Question: Using <URL> I want to build an existing project in Eclipse with Gradle.
build.grale contains:
'''
buildscript {
repositories {
mavenCentral()
}
dependencies {
classpath 'com.android.tools.build:gradle:0.14.0'
}
}
apply plugin: 'android'
android {
buildToolsVersion "19.1.0"
compileSdkVersion 16
}
repositories {
mavenCentral()
}
dependencies {
compile files('libs/android-support-v4.jar')
}
'''
But I get:

How to resolve this issue? I tried for several hours different approaches but nothing seemed to work.
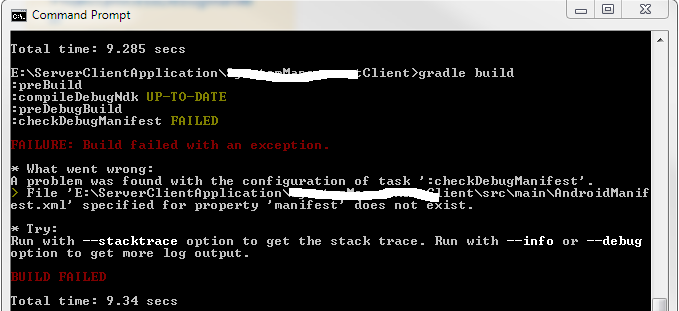
Answer: The default project structure has changed, so unless you either tell the Gradle plugin where to find your manifest (and the rest of your code) or switch to the new structure, the Gradle plugin will look in the wrong place.
In your case, it is looking for the manifest at'\src\main\AndroidManifest.xml', which is the default for new Gradle projects. The old project structure (used by Eclipse + ADT) puts the manifest in the root of your project at '\AndroidManifest.xml'.
You can specify an alternate location in your build.gradle using a 'sourceSets' closure like so:
'''
android {
// ...
sourceSets {
main {
manifest.srcFile 'AndroidManifest.xml'
java.srcDirs = ['src']
resources.srcDirs = ['src']
aidl.srcDirs = ['src']
renderscript.srcDirs = ['src']
res.srcDirs = ['res']
assets.srcDirs = ['assets']
}
debug.setRoot('build-types/debug')
release.setRoot('build-types/release')
}
'''
This will configure the Android Gradle plugin to use the old project structure for your manifest, Java sources, and resources.
If you use Android Studio's import tool, it should take care of all of this for you.